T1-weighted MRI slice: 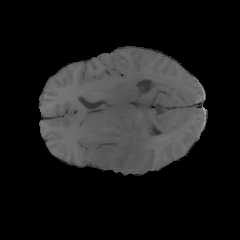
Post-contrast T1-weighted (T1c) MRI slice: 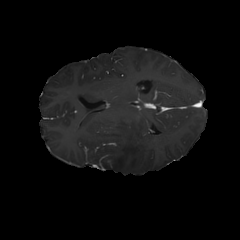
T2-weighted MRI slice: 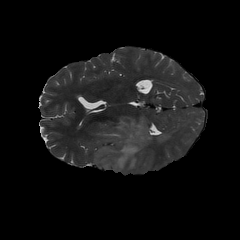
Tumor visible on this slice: yes